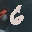
Label: 6